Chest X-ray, AP view. Patient: 17 years old, sex M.
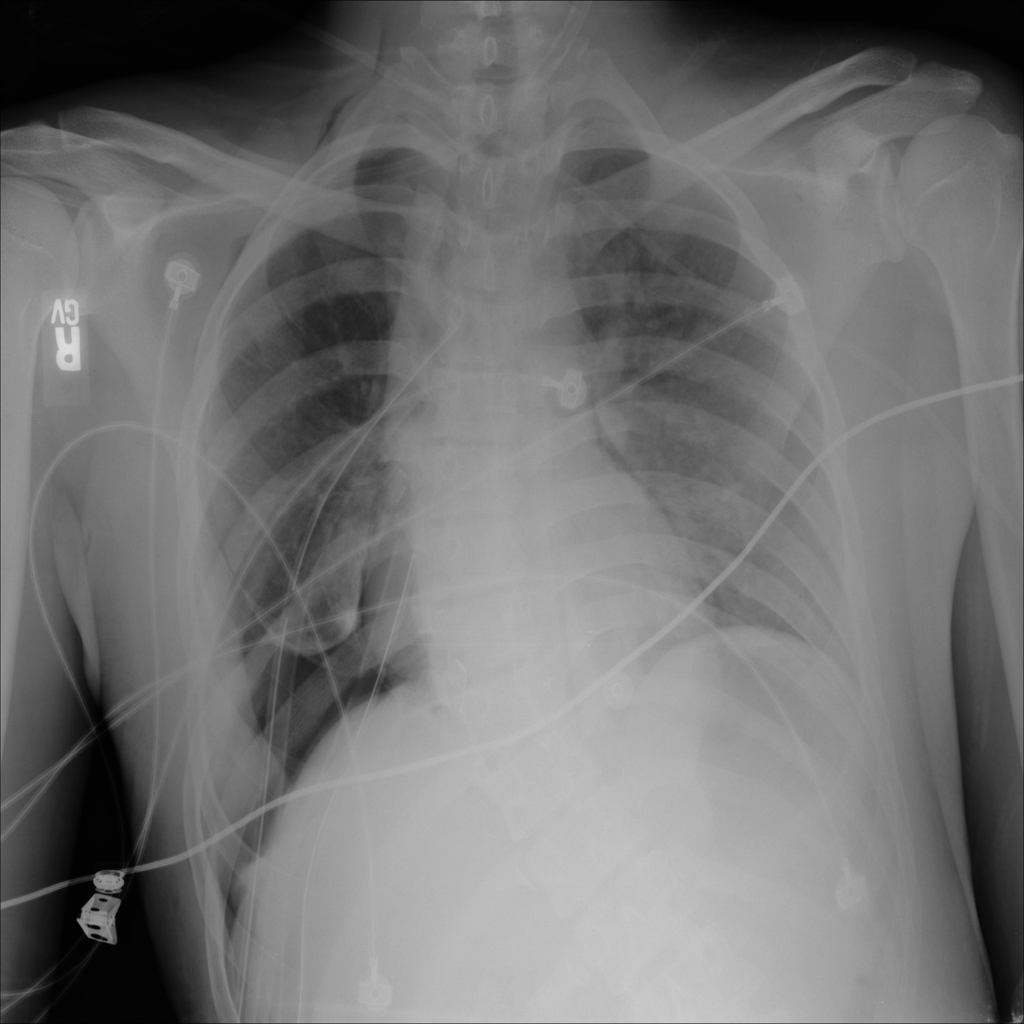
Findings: Emphysema, Infiltration, Pneumothorax